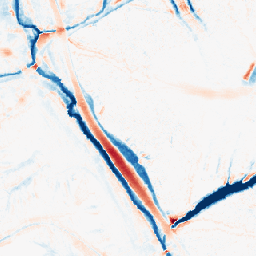
Category: morphological
Decomposition family: morphological
Decomposition parameters: operation: average
size: 10
Upsampling method: nearest
Upsampling parameters: scale: 8
Upsampling scale: 8